Interaction volume radius: 5 \u00c5
Interaction volume height: 20 \u00c5
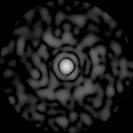
Disorder parameter: 0.8564